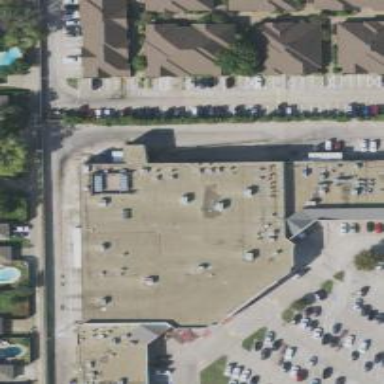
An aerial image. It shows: Supermarket located in building.